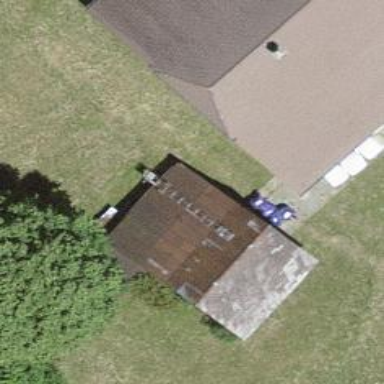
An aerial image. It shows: Barn.